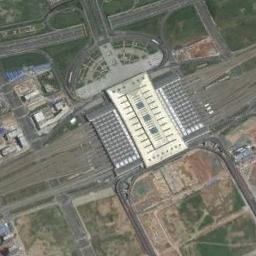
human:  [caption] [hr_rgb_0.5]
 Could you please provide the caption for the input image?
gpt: The railway station has some railways, A big building and a square and some fields are next to the railway station .

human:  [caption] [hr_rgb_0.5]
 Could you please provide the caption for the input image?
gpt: There is a fully equipped railway station in the city .

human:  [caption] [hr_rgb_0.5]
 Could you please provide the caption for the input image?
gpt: The railway station is next to some buildings and grass .

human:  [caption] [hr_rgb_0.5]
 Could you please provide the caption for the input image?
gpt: There are several buildings beside the railway station .

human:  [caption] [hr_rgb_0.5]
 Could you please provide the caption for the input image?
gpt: There are some green meadows and bare land around the railway station .